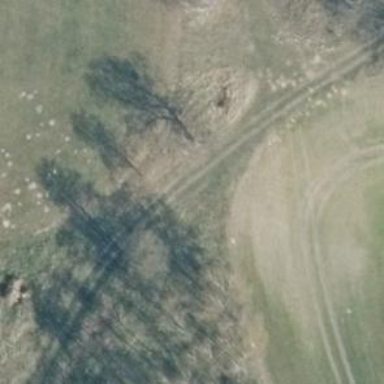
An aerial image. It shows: Track road with ground surface.